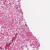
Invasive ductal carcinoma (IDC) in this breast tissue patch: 0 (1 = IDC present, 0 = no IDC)